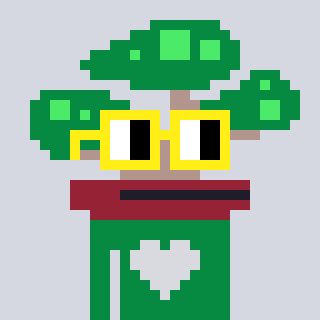
a pixel art character with square yellow glasses, a bonsai-shaped head and a green-colored body on a cool background